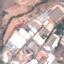
Land use / land cover class: Industrial